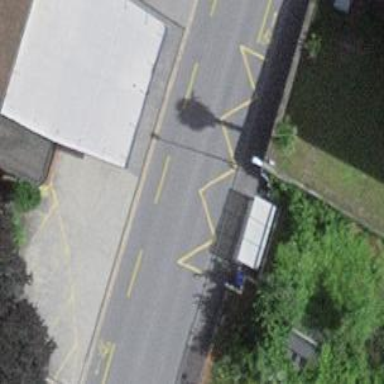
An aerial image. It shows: Bus stop with platform for public transport.